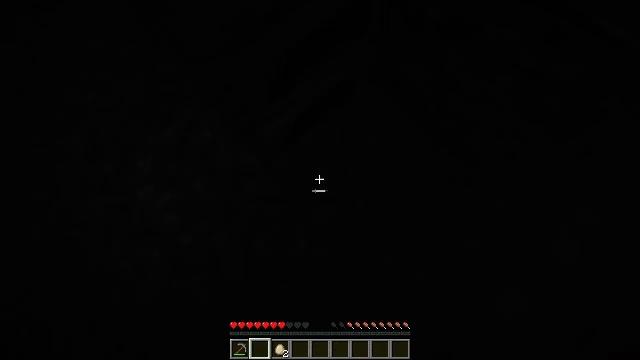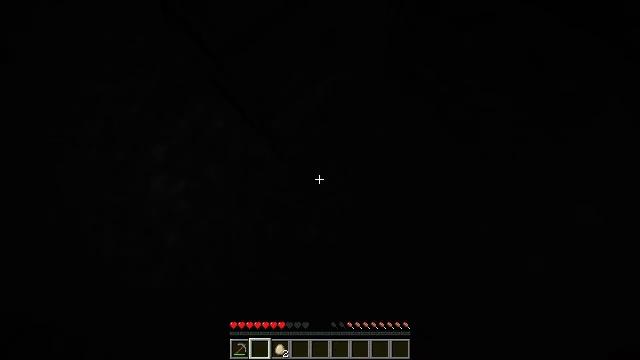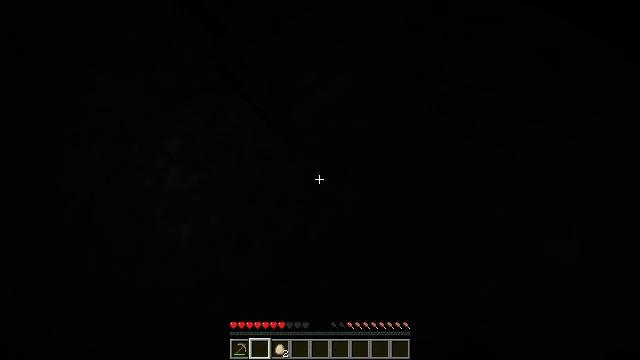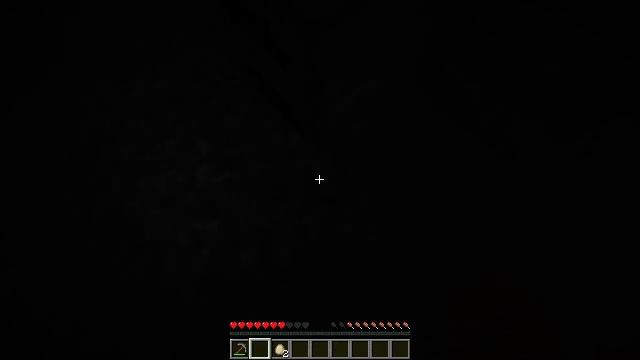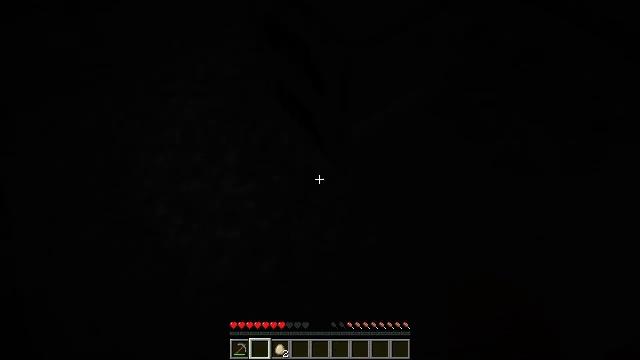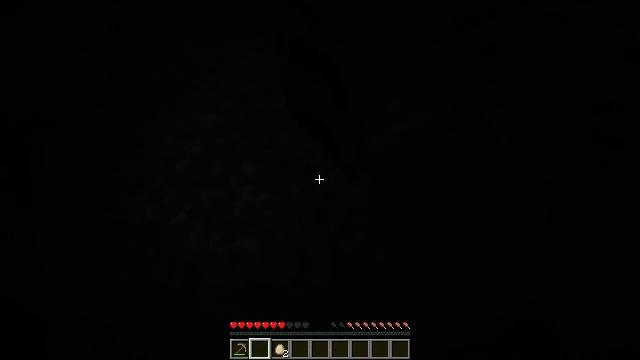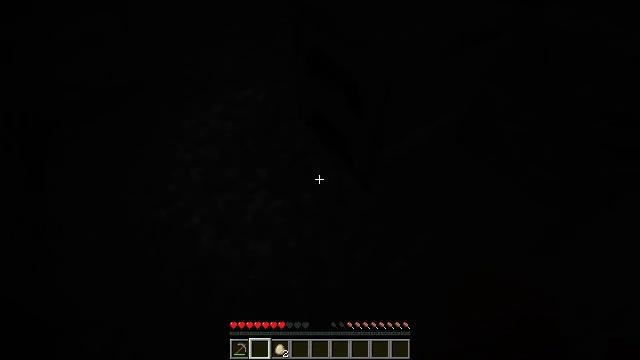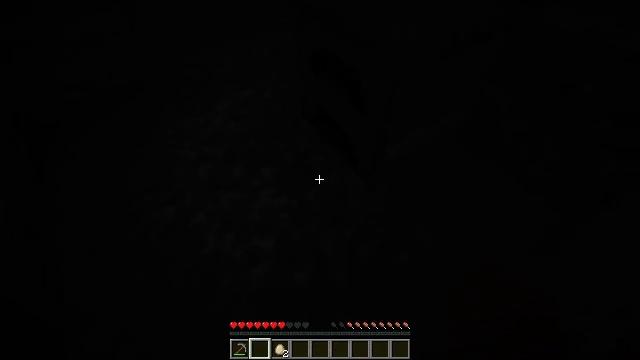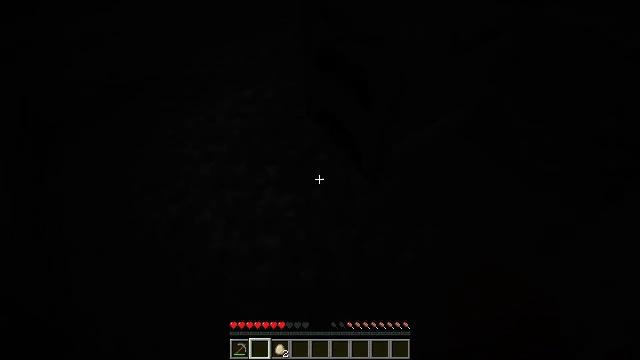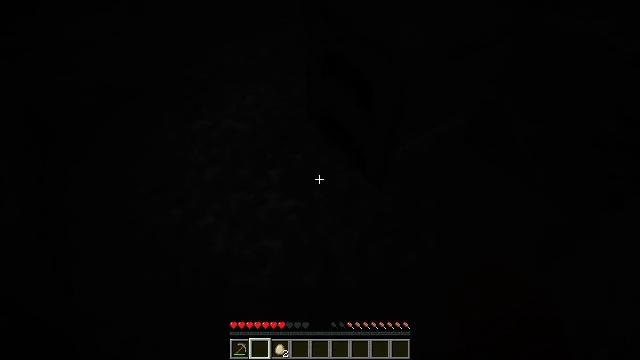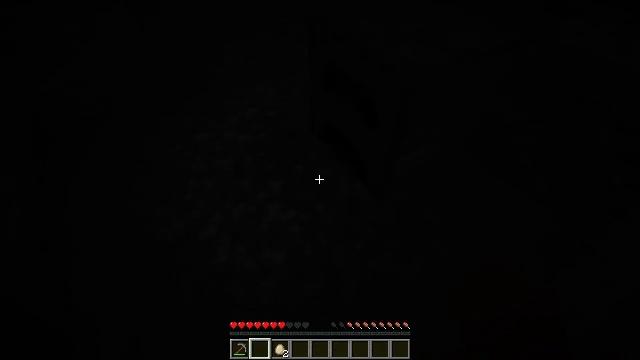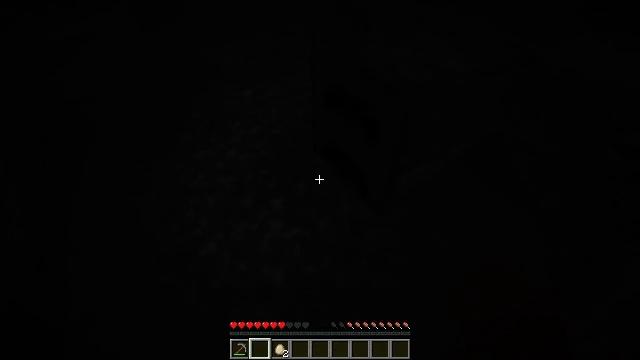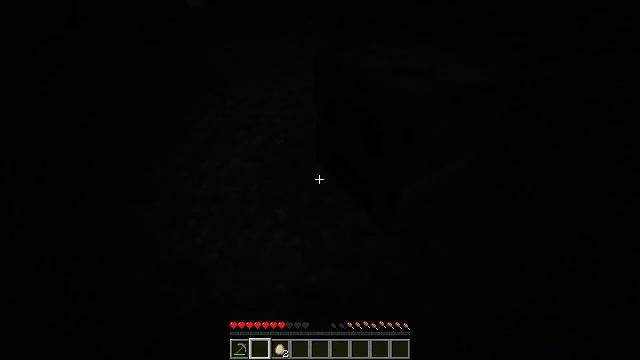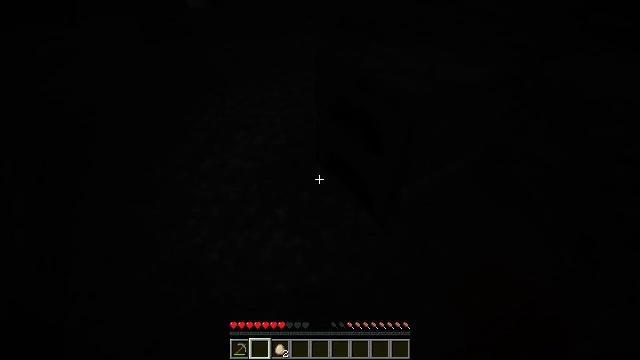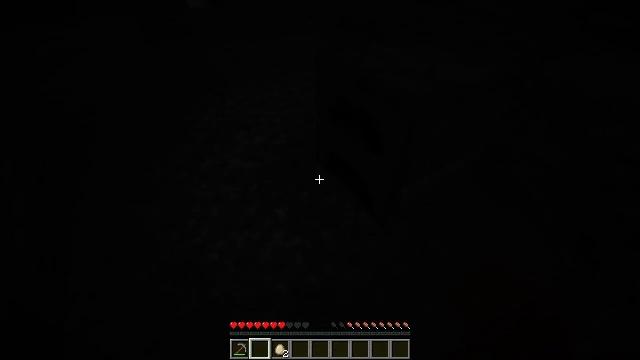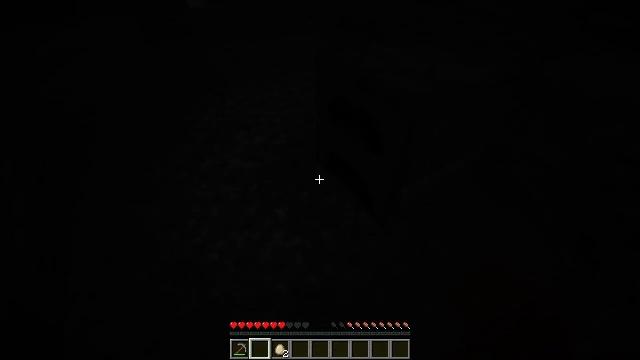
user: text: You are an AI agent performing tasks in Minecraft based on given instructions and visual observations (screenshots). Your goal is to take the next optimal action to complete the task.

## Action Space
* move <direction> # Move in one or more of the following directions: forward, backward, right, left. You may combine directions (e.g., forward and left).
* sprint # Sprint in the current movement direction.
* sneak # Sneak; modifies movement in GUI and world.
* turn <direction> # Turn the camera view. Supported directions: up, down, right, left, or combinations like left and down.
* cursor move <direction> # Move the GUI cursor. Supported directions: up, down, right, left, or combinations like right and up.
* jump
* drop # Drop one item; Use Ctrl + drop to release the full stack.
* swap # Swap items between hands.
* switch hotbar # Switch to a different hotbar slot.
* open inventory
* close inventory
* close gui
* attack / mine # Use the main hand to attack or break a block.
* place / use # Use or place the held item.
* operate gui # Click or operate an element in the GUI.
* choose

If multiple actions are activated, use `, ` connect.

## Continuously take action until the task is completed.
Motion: motion action
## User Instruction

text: Collect dark oak planks from a structure.
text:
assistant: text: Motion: move back
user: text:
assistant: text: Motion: move back, turn up
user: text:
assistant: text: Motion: move back, turn left and up
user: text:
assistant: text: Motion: move back, turn left and up
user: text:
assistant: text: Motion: move back, turn left and up
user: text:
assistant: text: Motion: turn left and up
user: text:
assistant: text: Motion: no_op
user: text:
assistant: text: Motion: no_op
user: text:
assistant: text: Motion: turn up
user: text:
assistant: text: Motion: turn up
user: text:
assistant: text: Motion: turn up
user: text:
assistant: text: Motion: turn up, use / place
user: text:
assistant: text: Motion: use / place
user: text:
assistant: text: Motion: use / place
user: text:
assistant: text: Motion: use / place
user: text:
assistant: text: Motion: turn up
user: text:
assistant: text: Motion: turn up
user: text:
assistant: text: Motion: turn up
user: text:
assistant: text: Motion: no_op
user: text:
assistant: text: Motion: turn up, use / place
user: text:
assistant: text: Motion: turn up, use / place
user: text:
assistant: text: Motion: turn up, use / place
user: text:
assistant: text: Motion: turn up
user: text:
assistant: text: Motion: no_op
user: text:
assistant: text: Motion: use / place
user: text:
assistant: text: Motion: use / place
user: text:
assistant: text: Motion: use / place
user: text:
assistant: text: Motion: turn left and down
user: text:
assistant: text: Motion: turn left, use / place
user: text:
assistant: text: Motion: turn left, use / place